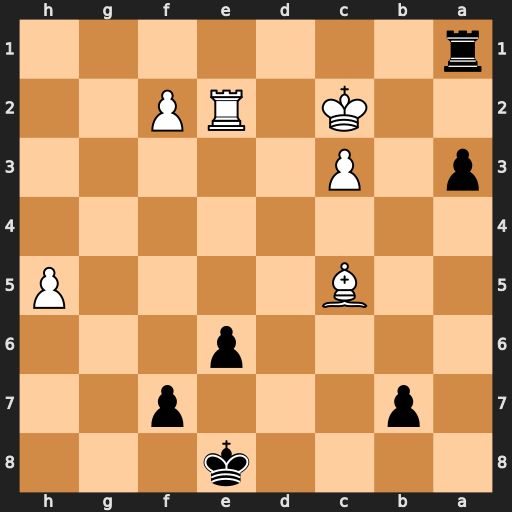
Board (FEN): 4k3/1p3p2/4p3/2B4P/8/p1P5/2K1RP2/r7
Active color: b
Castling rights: -
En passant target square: -
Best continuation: Ra2+ Kb3 Rxe2